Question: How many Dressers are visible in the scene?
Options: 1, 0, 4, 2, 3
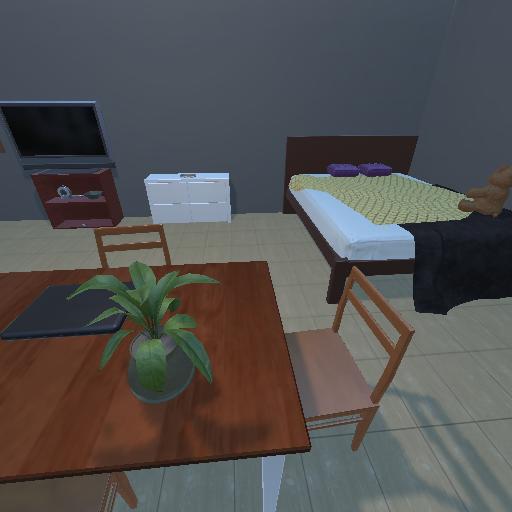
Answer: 1